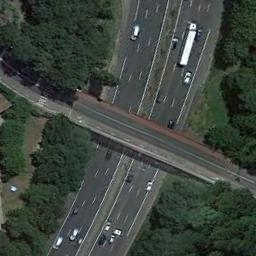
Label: overpass